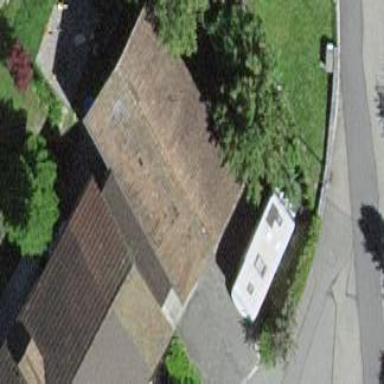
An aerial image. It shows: Garage building.